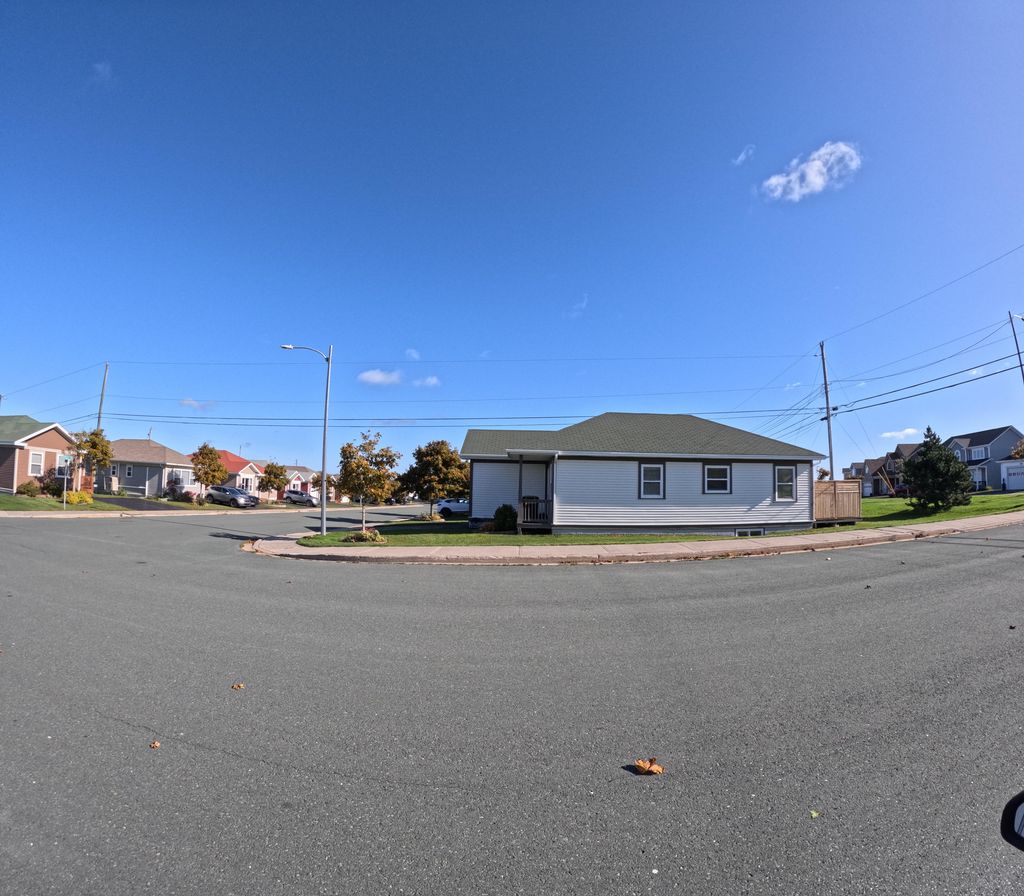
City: st_johns